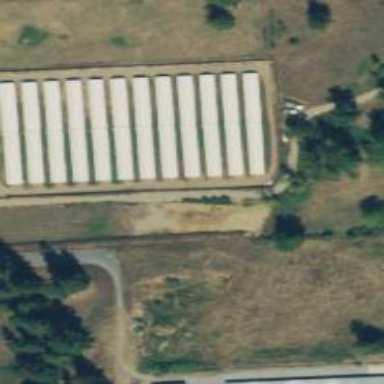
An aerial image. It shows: Greenhouse used for horticulture.